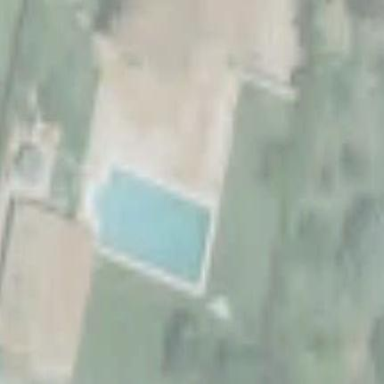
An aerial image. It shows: Swimming pool located in leisure land.